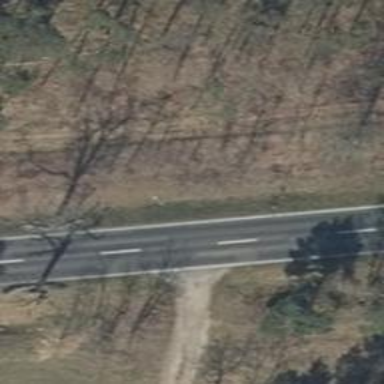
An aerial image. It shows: Primary road with asphalt surface.